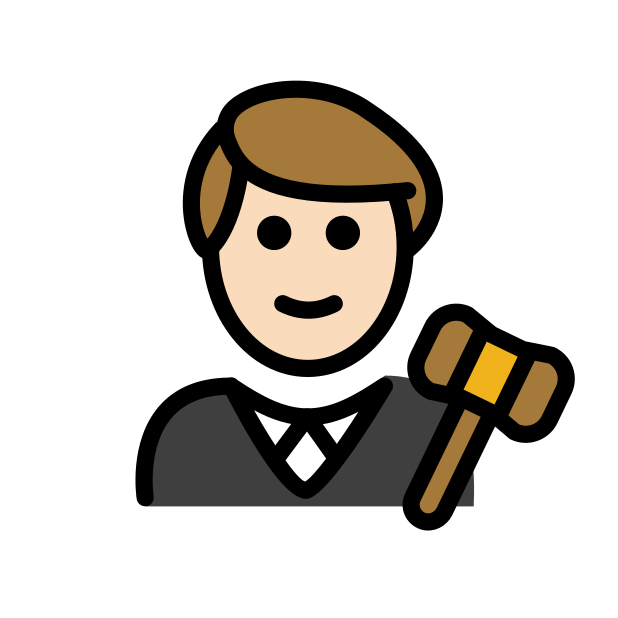
man judge: light skin tone